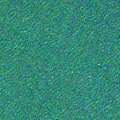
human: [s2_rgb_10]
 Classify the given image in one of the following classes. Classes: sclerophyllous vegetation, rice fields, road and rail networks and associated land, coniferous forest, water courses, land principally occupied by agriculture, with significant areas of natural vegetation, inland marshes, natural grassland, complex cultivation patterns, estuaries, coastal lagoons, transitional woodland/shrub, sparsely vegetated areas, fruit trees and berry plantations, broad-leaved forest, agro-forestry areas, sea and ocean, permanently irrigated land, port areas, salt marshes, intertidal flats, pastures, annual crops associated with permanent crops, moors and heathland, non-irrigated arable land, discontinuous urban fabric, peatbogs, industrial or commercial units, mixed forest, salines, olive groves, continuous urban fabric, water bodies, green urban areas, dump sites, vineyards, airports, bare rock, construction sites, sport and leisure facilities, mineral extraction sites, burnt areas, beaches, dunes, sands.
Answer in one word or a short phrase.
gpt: sea and ocean